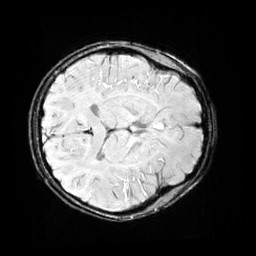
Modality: SWI
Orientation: axial
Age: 13
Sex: female
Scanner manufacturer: siemens
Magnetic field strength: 3 T
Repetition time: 0.027 s
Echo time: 0.02 s